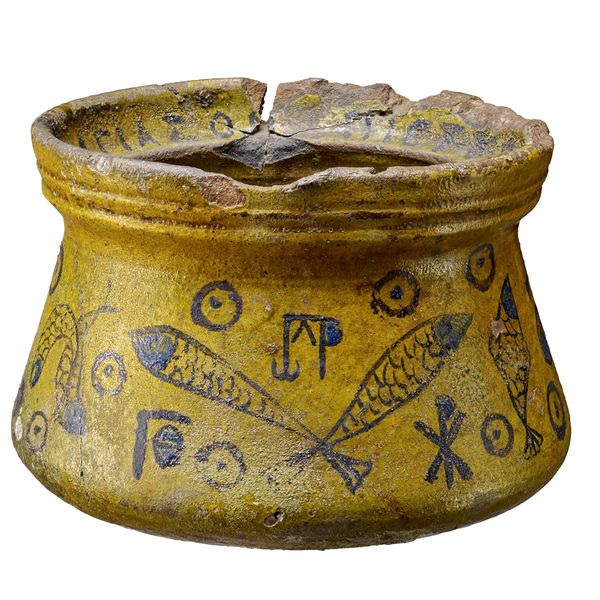
Titel: Sakrales Gefäß
Standort: Hamburg
Institution: Museum für Kunst und Gewerbe Hamburg
Schlagwörter: keramik, ton, kreuz, kunst, fisch, aufbewahrung, bleiglasur, christusmonogramm, christussymbol, chi, rho, mittelalterliche, christogramm, gefäß, behälter, ichthys, konstantinisches